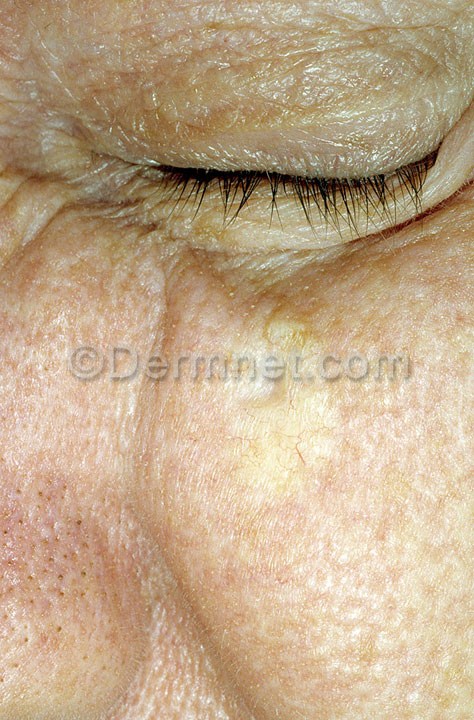
Disease: Actinic Keratosis Basal Cell Carcinoma and other Malignant Lesions